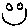
Label: smiley face